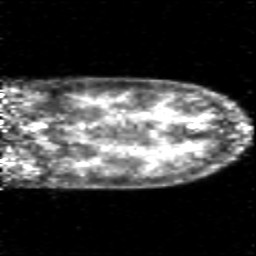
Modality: PET
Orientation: coronal
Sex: female
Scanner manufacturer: siemens